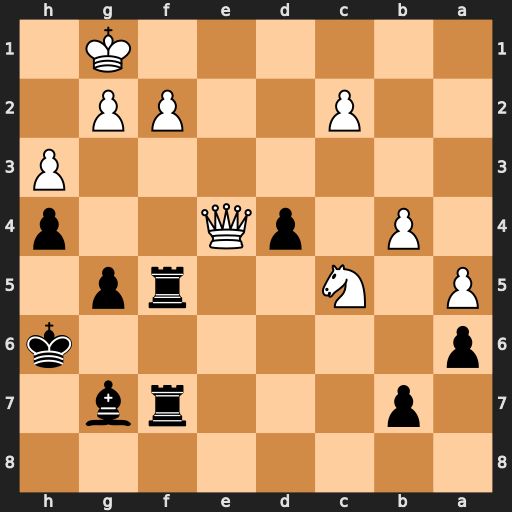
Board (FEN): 8/1p3rb1/p6k/P1N2rp1/1P1pQ2p/7P/2P2PP1/6K1
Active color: b
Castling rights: -
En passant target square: -
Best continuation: Re5 Qd3 Re1+